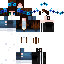
A female human skin with medium skin, wearing brown long hair dressed in a blue hoodie and blue jeans, featuring a closed mouth.